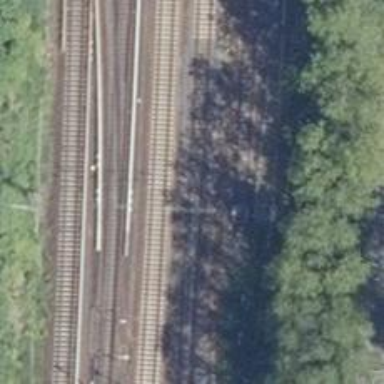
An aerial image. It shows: Railway switch with the turnout on the left side.